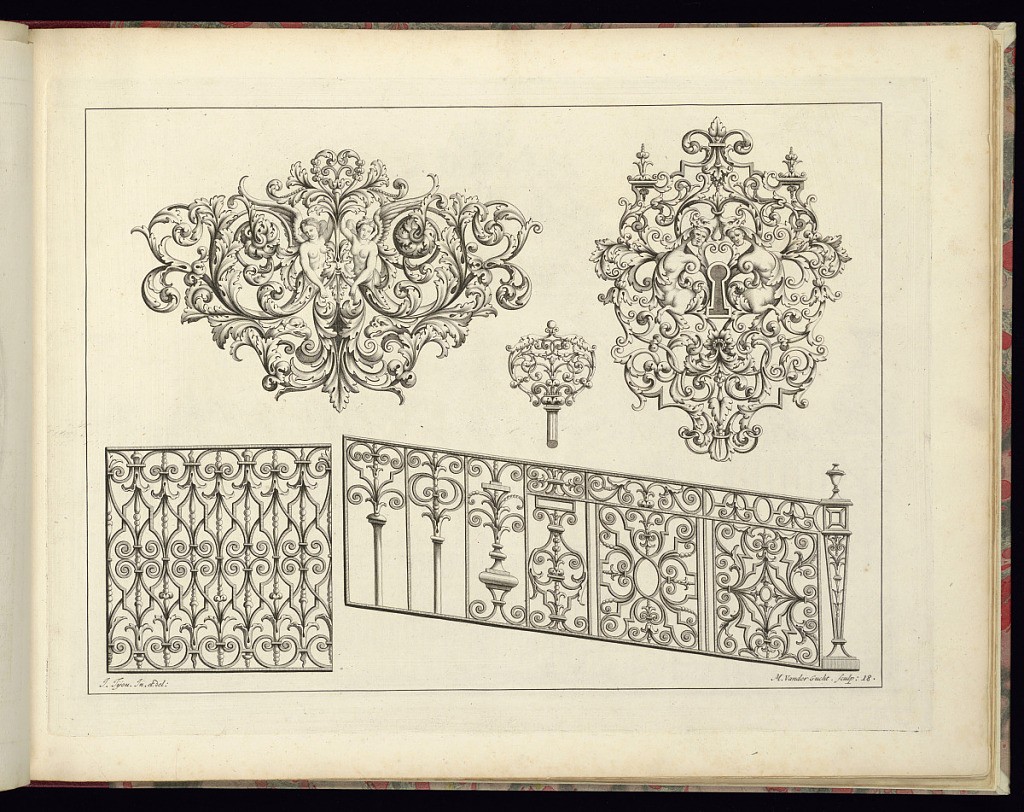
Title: Ironwork Designs
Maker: Jean Tijou, French, active 1689 - 1712
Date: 1693
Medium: Etching on laid paper
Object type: Print
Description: Ironwork designs for a screen, balustrade, escutcheon (key plate), and key head featuring fleurons, foliate scrolls, angel female torsos, creatures, rosettes, and scrolling leaves (rinceaux). The plate is signed and numbered.